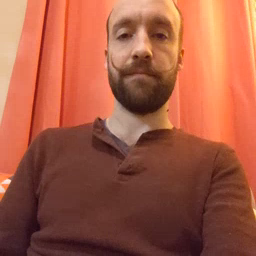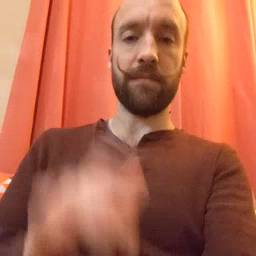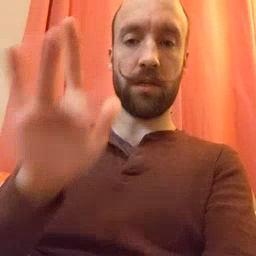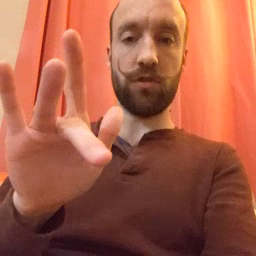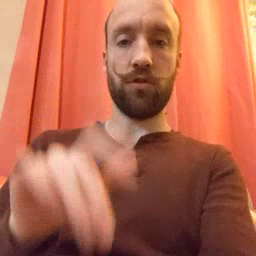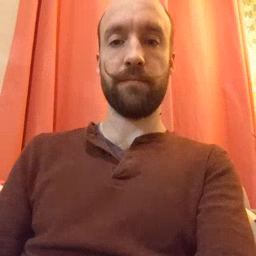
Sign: touch